Question: Hi I asked a previous question that gave a reasonable answer and I thought I was back on track, <URL> the problem is the preprocessing stage of the below tcp/udp data that I would like to run through matlabs fcm clustering algorithm.My question:
1) how do i or what would be the best method to convert the text data in the cells to a numeric value? what should the numeric value be?
My data in excel looks like this now:

'''
0,tcp,http,SF,239,486,0,0,0,0,0,1,0,0,0,0,0,0,0,0,0,0,8,8,0.00,0.00,0.00,0.00,1.00,0.00,0.00,19,19,1.00,0.00,0.05,0.00,0.00,0.00,0.00,0.00,normal.
'''
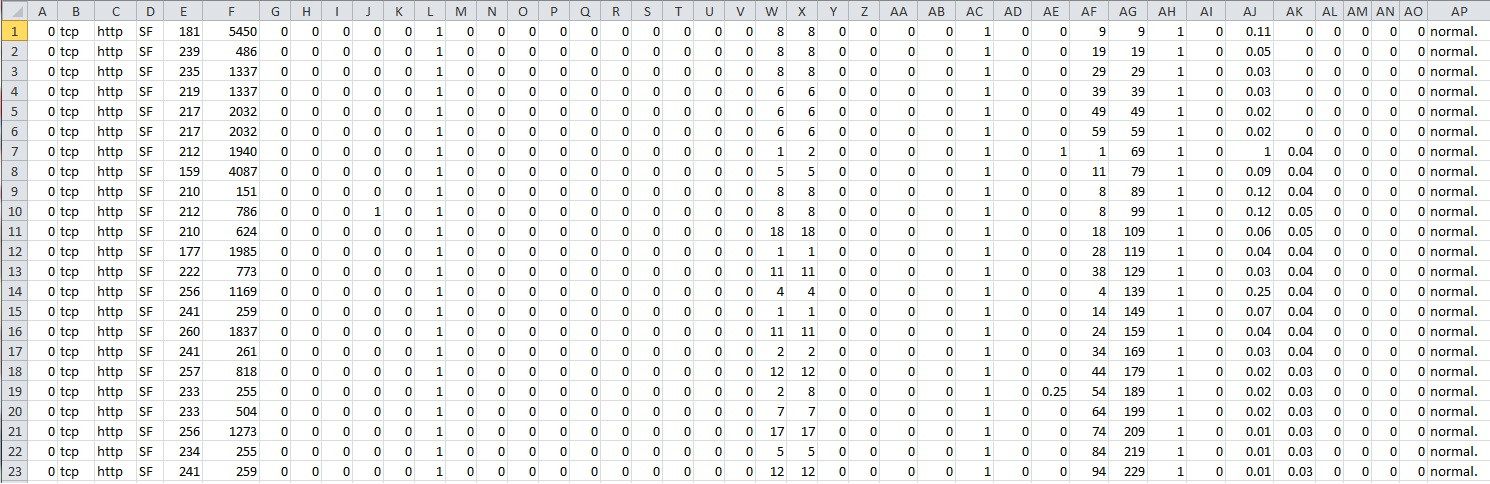
Answer: Here is an example how I would read the data into MATLAB. You need two things: the data itself which is in comma-separated format, as well as the <URL>.
'''
%# read the list of features
fid = fopen('kddcup.names','rt');
C = textscan(fid, '%s %s', 'Delimiter',':', 'HeaderLines',1);
fclose(fid);
%# determine type of features
C{2} = regexprep(C{2}, '.$',''); %# remove "." at the end
attribNom = [ismember(C{2},'symbolic');true]; %# nominal features
%# build format string used to read/parse the actual data
frmt = cell(1,numel(C{1}));
frmt( ismember(C{2},'continuous') ) = {'%f'}; %# numeric features: read as number
frmt( ismember(C{2},'symbolic') ) = {'%s'}; %# nominal features: read as string
frmt = [frmt{:}];
frmt = [frmt '%s']; %# add the class attribute
%# read dataset
fid = fopen('kddcup.data','rt');
C = textscan(fid, frmt, 'Delimiter',',');
fclose(fid);
%# convert nominal attributes to numeric
ind = find(attribNom);
G = cell(numel(ind),1);
for i=1:numel(ind)
[C{ind(i)},G{i}] = grp2idx( C{ind(i)} );
end
%# all numeric dataset
M = cell2mat(C);
'''
You could also look into the <URL> class from the Statistics Toolbox.